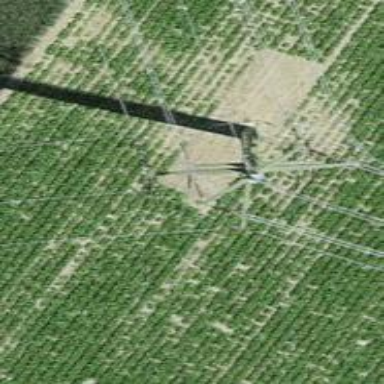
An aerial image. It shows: Power line is depicted.